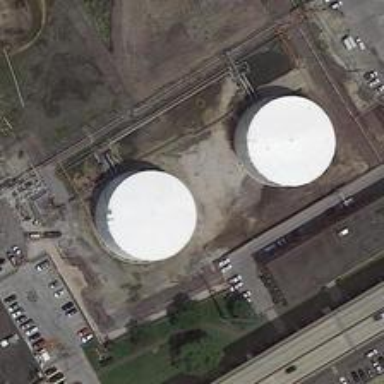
The surroundings of the buildings are busy, parked with numerous cars .